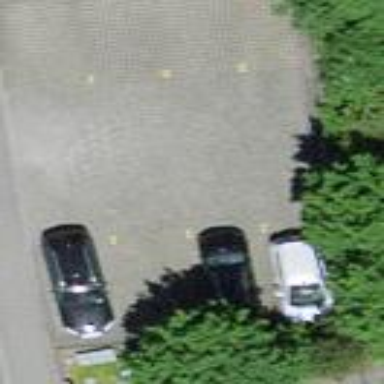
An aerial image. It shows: Parking area.